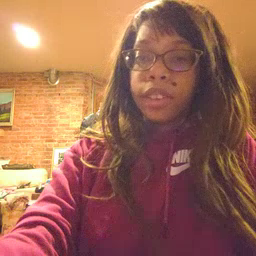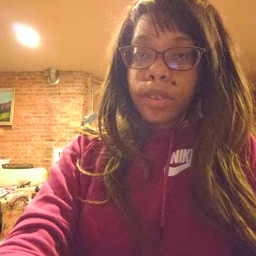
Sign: icecream